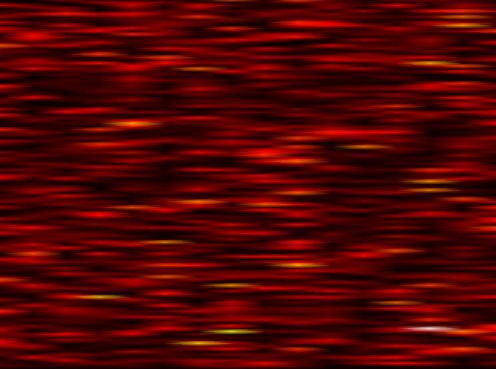
Label: OFDM